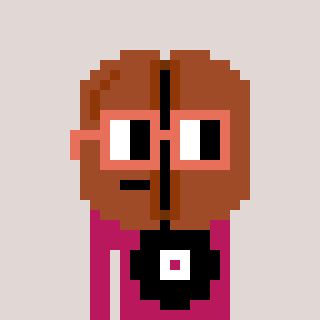
a pixel art character with square orange glasses, a coffeebean-shaped head and a darkpink-colored body on a warm background